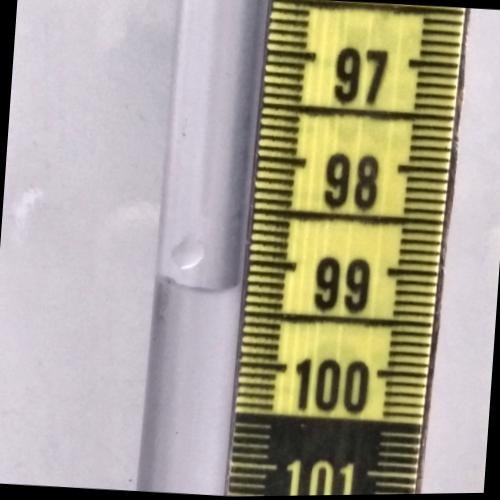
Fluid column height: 99.3 cm